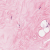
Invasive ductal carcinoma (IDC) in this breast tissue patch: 0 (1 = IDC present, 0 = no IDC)